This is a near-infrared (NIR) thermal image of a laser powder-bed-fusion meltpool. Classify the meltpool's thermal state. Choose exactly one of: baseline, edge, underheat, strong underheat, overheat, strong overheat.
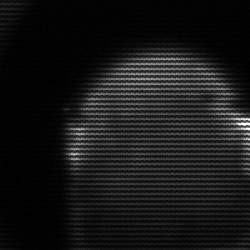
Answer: edge